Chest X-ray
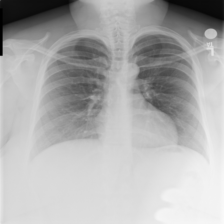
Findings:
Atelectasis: negative
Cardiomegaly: negative
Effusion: negative
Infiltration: negative
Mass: negative
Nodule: negative
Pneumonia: negative
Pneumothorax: negative
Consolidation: negative
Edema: negative
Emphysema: negative
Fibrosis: negative
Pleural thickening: negative
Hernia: negative